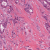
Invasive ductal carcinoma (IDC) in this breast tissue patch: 1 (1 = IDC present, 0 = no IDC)